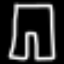
Label: pants